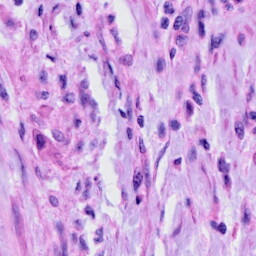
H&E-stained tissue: Cervix